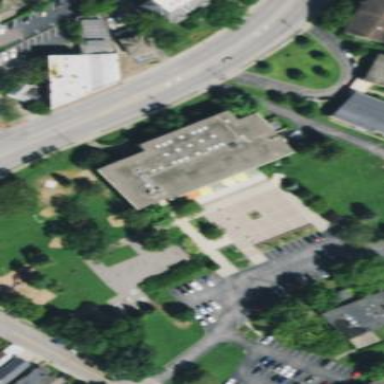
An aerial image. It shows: School.